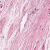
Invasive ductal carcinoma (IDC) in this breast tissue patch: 0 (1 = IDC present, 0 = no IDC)